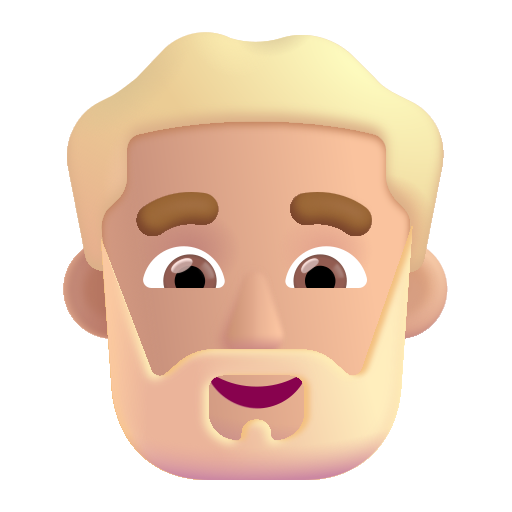
man beard color  light